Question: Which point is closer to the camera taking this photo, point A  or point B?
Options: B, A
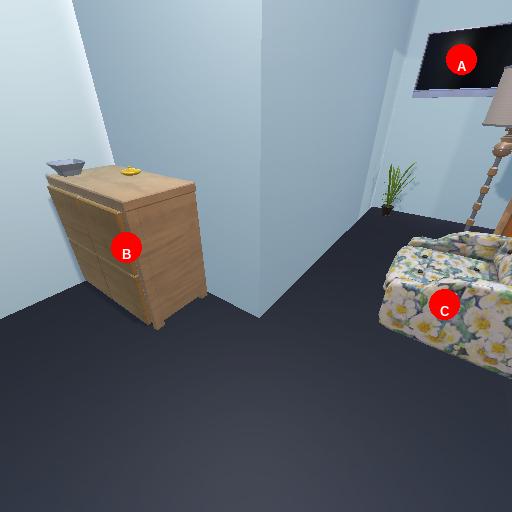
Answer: B